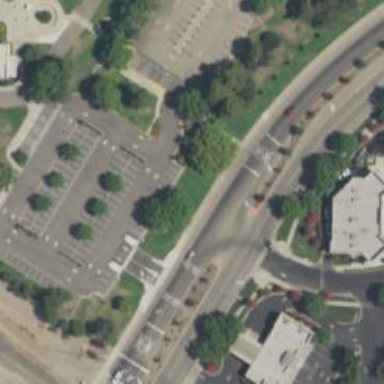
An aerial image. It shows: Asphalt road with primary link designation.